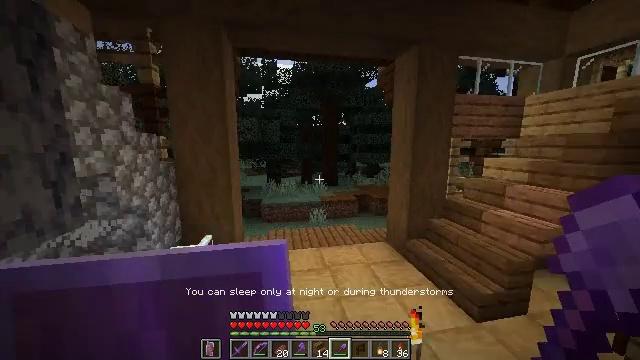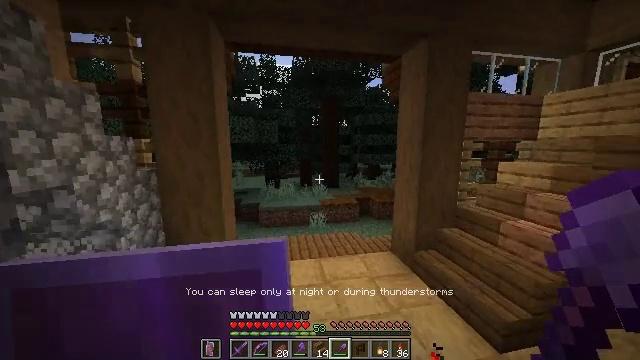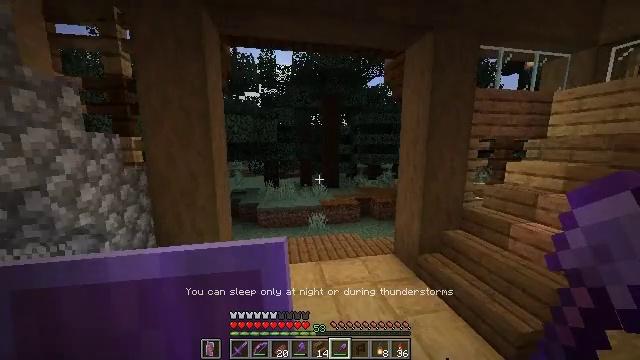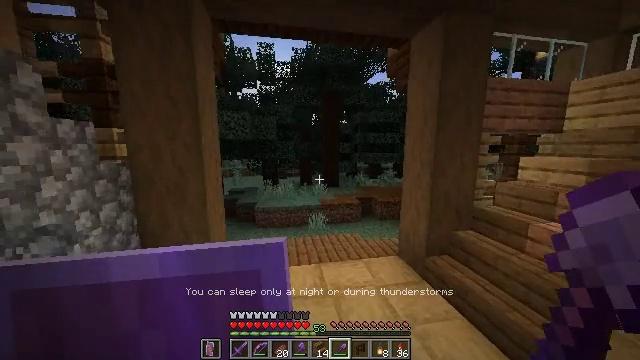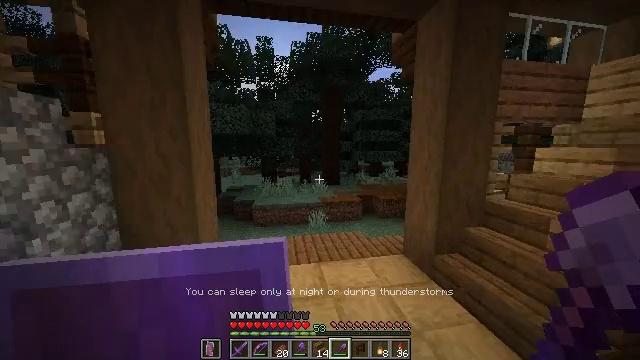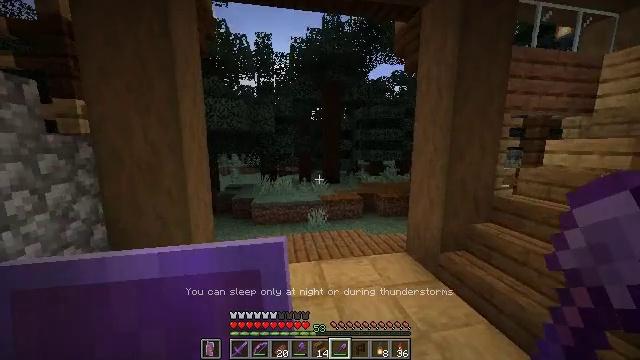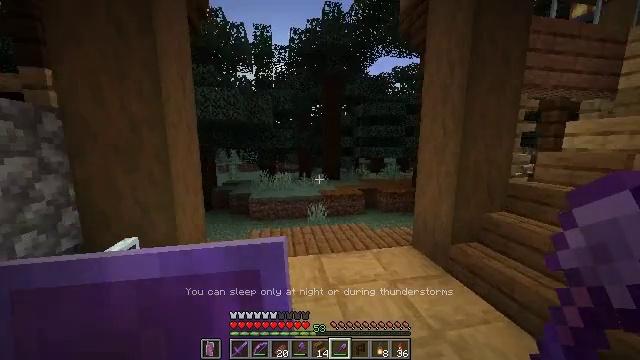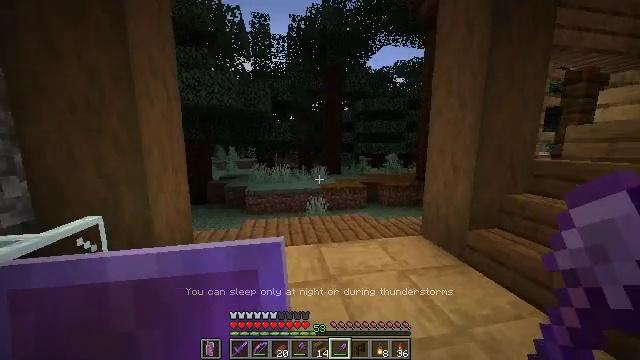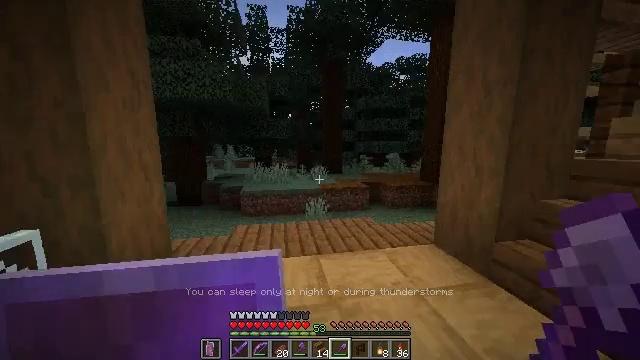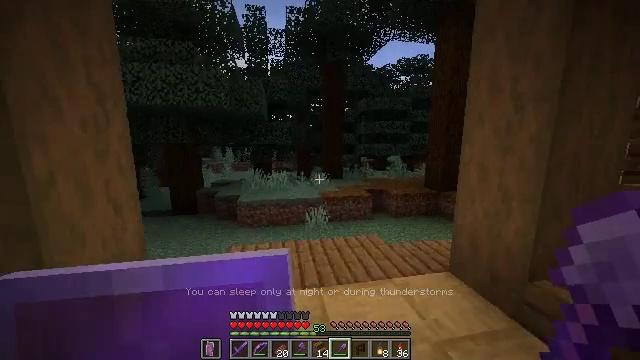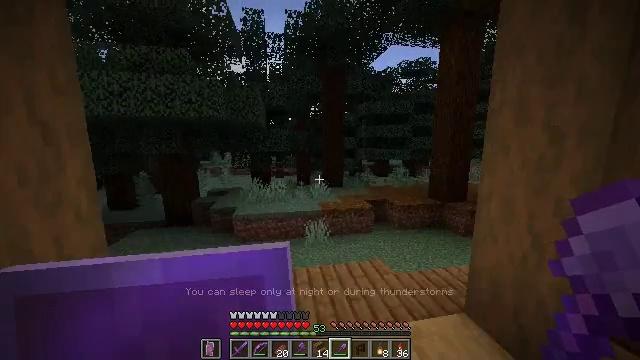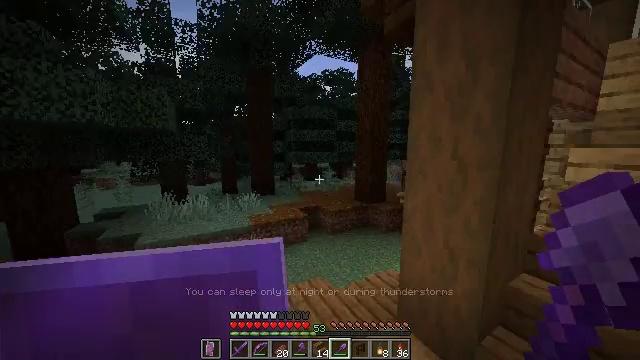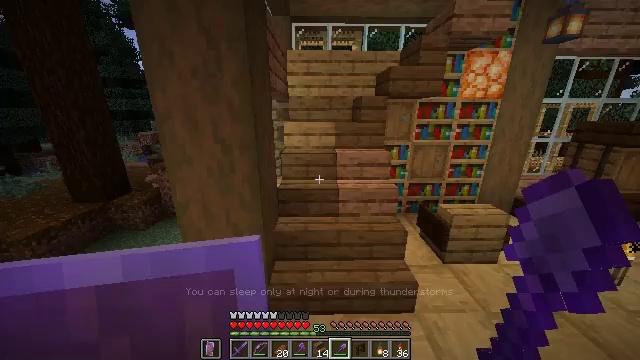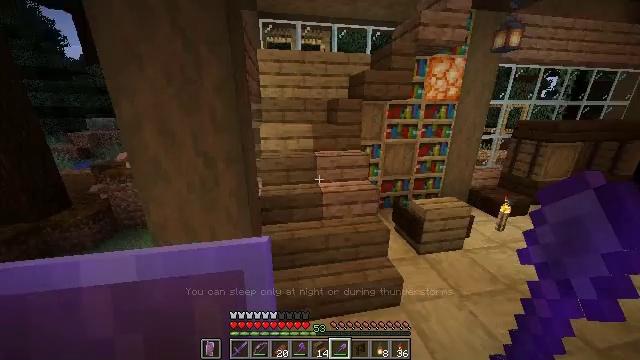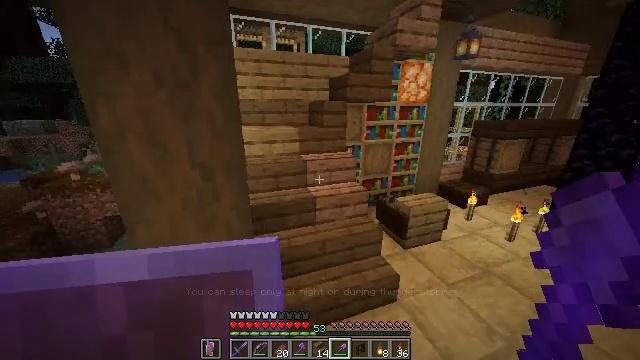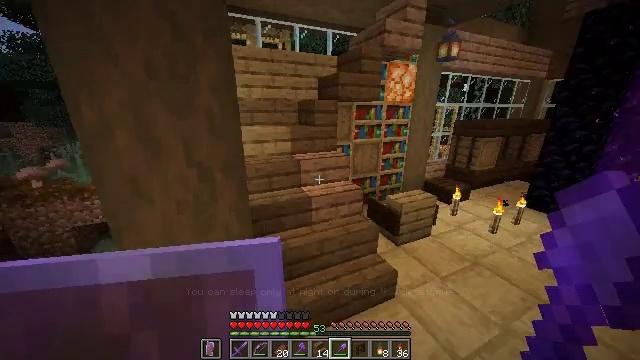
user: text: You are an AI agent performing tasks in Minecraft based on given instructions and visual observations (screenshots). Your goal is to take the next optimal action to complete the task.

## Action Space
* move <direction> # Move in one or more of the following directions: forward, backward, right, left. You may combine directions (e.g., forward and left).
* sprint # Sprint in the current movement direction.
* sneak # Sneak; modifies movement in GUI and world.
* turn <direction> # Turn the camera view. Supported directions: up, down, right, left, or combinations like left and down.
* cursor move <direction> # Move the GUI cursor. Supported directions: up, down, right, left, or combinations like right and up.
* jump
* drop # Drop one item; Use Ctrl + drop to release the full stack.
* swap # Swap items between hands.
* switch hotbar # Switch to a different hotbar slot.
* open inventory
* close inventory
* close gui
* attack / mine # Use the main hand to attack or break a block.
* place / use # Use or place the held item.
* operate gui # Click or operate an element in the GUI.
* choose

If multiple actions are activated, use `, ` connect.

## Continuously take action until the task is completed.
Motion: motion action
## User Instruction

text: Mine the beehive on the tree.
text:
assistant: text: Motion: move forward, sprint
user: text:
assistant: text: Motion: move forward, sprint
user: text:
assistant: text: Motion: move forward, sprint
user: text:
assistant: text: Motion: move forward, sprint
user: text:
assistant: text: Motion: move forward, sprint
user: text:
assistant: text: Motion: move forward, sprint
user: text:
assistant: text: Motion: move forward, sprint
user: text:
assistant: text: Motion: move forward, sprint
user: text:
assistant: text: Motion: move forward, sprint, jump
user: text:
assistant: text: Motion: move forward, sprint, jump
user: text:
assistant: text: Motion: move forward, sprint, turn right, jump
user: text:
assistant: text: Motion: move forward, sprint, turn right and down, jump
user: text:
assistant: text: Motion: move forward, sprint, turn right and down
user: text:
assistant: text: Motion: move forward, sprint, turn right
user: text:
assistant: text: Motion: move forward, sprint, turn right
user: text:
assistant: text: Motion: move forward, sprint, turn right and down
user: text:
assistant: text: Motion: move forward, sprint, turn right and down
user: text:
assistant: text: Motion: move forward, sprint, turn right and down
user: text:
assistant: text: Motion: move forward, sprint, turn right
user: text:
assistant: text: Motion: move forward, sprint, turn right
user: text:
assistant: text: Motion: move forward, sprint, turn right
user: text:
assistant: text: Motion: move forward, sprint, turn right and down
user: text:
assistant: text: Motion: move forward, sprint, turn right and down, jump
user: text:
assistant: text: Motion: move forward, sprint, turn right, jump
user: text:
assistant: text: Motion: move forward, sprint, turn right, jump
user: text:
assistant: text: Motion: move forward, sprint, jump
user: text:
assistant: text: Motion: move forward, sprint
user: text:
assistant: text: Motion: move forward, sprint
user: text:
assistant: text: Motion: move forward, sprint
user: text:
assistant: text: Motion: move forward, sprint